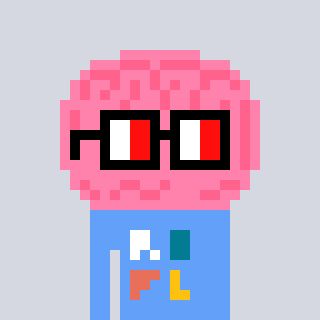
a pixel art character with square glasses with black frames and red eyes, a brain-shaped head and a blue-colored body on a cool background